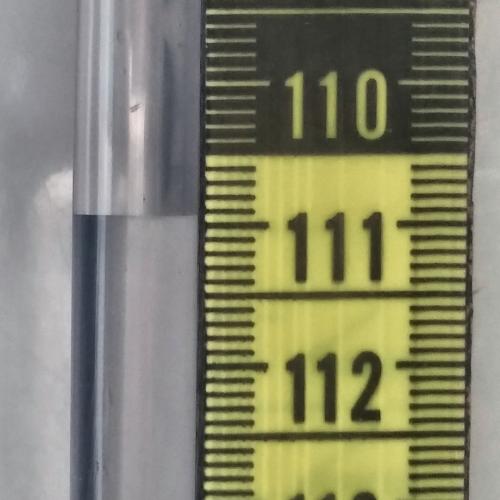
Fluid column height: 110.9 cm